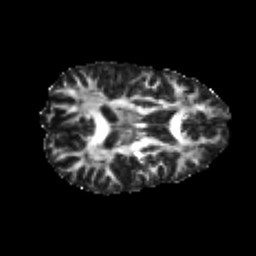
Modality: FA
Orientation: axial
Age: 25
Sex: male
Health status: healthy
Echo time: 0.074 s